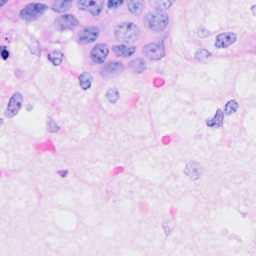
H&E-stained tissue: Breast